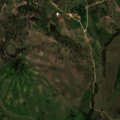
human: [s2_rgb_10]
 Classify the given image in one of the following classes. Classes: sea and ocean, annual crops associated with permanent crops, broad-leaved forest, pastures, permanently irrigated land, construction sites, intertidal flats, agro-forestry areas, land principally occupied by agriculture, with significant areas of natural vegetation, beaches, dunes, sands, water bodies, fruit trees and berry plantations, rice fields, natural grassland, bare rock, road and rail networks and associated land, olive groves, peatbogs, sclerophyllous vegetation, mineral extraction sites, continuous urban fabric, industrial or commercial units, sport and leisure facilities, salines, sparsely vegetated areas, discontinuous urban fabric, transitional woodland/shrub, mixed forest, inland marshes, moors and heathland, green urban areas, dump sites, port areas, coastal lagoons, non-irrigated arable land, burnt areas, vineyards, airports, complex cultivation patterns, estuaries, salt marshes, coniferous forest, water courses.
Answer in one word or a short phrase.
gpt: non-irrigated arable land, vineyards, pastures, agro-forestry areas